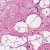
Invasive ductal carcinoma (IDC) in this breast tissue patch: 0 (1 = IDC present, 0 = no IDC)